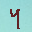
Label: 4